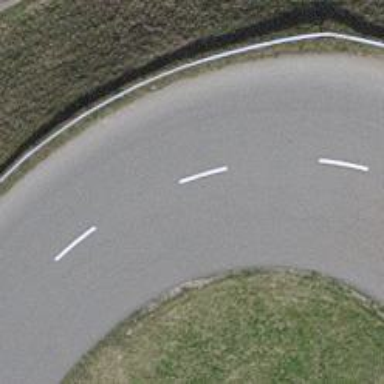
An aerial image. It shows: Unclassified road with asphalt surface and embankment.